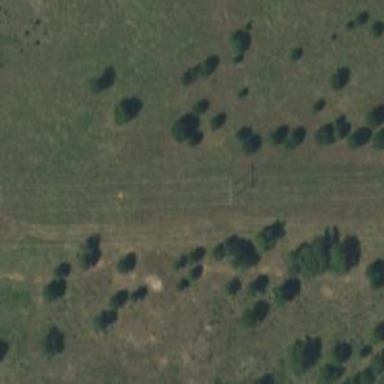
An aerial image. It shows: H-frame designed tower for power lines.